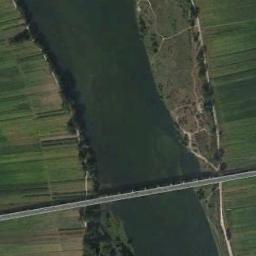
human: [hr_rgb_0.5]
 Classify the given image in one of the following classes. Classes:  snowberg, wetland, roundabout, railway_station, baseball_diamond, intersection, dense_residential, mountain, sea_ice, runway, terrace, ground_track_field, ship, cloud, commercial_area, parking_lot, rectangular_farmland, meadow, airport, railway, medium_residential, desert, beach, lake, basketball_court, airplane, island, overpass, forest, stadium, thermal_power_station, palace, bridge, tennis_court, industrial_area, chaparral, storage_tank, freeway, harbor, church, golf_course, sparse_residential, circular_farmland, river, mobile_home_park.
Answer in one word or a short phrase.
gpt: bridge